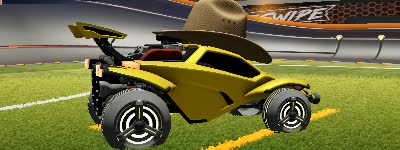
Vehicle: octane